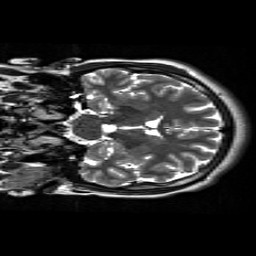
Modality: T2w
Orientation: coronal
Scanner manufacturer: siemens
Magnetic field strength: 3 T
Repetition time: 5.25 s
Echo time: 0.093 s